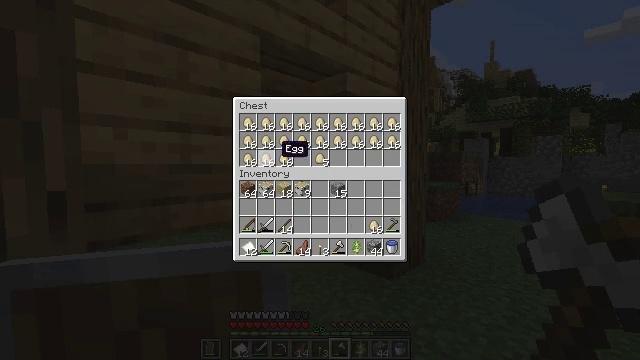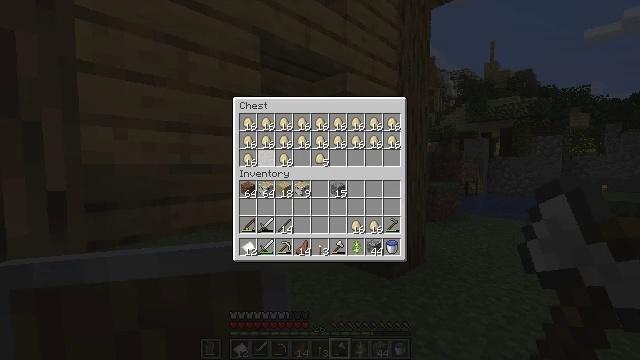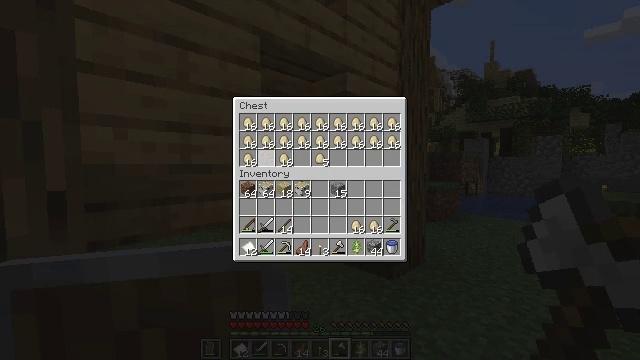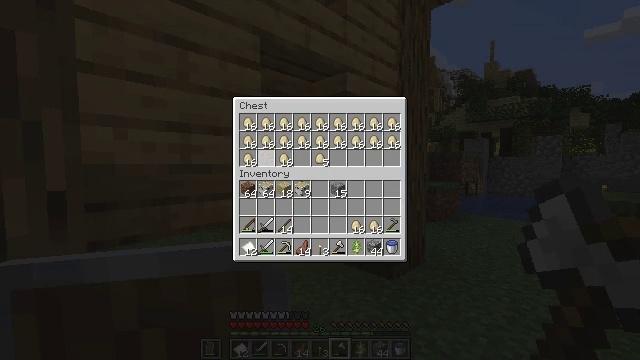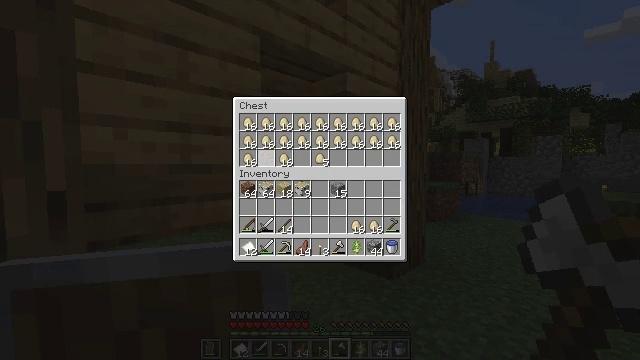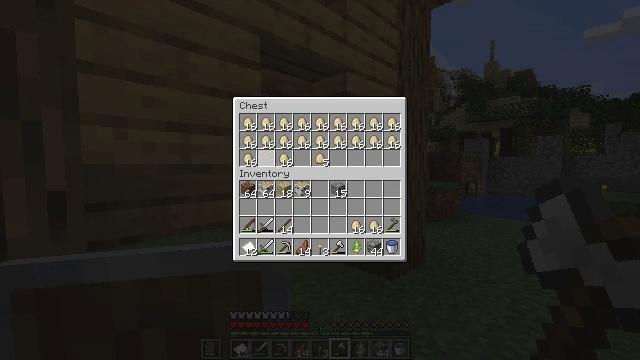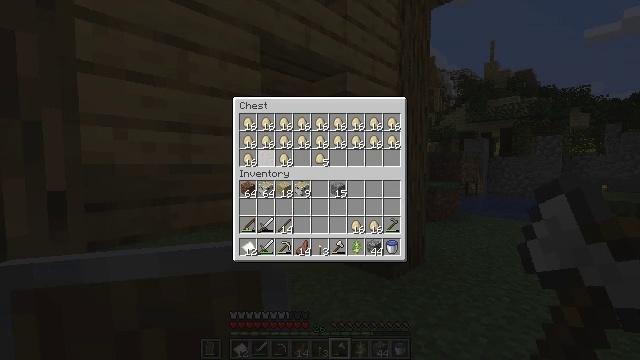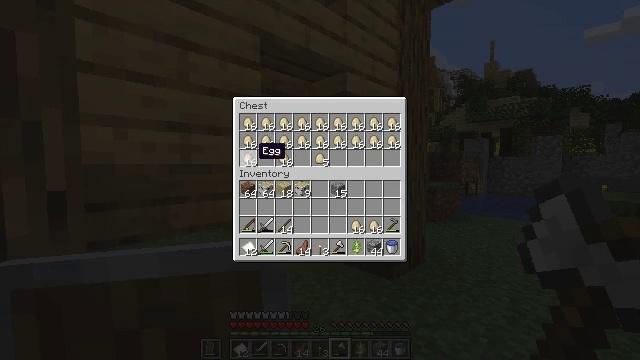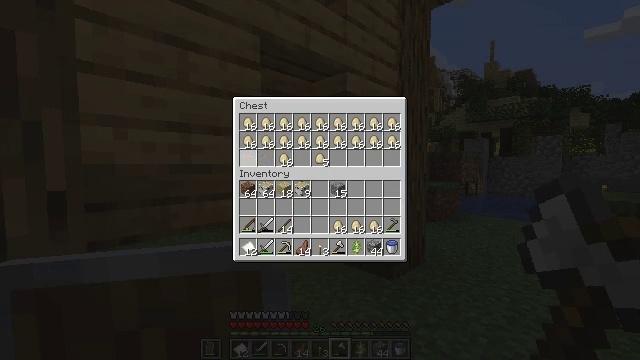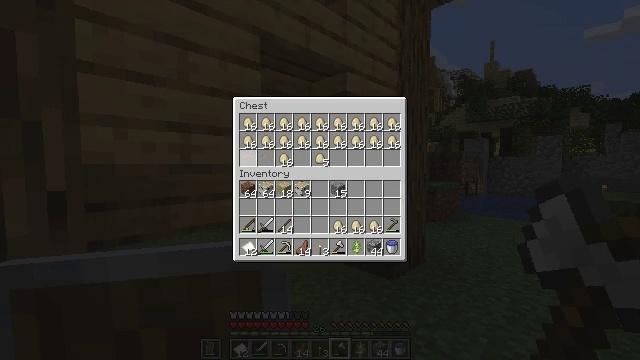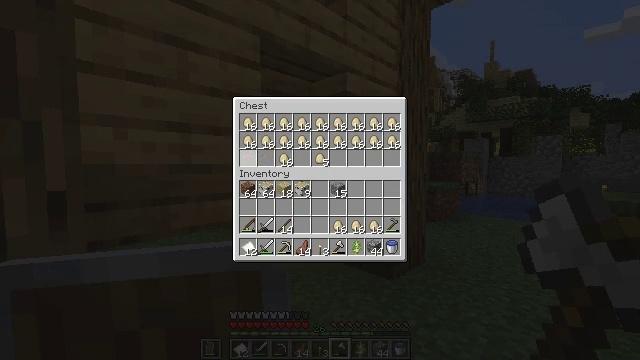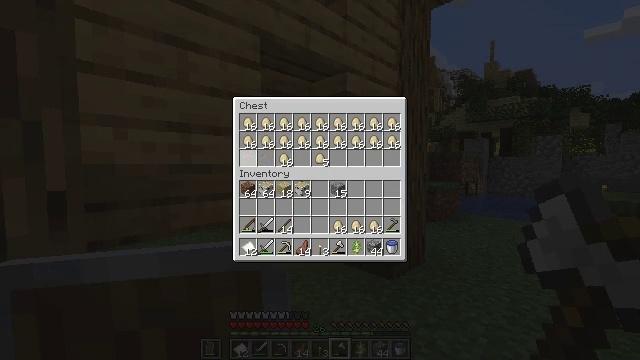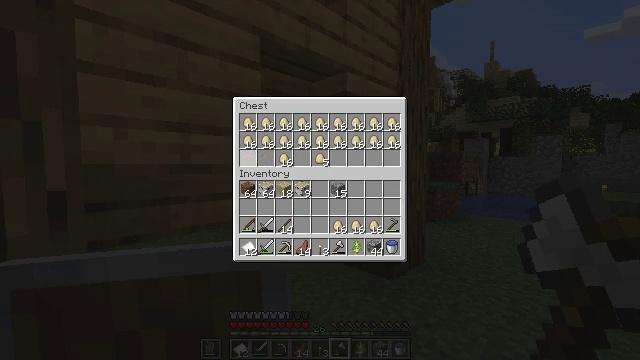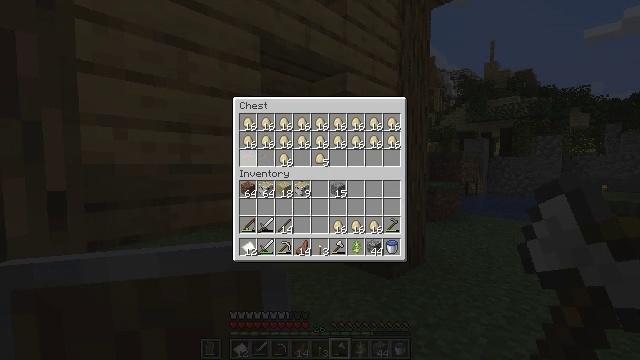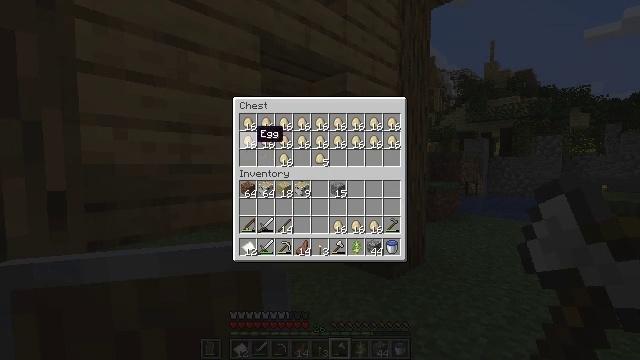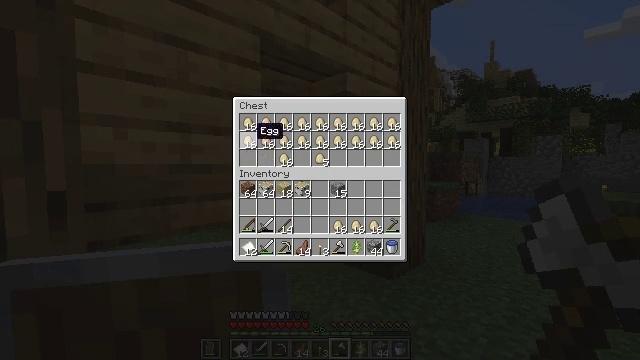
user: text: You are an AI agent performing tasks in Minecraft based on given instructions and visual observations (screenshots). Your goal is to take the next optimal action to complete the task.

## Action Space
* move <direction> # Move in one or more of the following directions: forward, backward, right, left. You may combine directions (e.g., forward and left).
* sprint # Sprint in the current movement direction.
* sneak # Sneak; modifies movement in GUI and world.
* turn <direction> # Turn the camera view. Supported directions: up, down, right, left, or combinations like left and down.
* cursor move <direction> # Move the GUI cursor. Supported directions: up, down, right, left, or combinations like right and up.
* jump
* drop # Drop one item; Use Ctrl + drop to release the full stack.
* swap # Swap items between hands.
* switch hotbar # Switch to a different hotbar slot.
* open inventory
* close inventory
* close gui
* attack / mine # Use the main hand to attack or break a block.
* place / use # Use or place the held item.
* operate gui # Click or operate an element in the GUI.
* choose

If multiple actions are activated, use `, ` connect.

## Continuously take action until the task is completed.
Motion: motion action
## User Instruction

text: Remove an egg from the inventory.
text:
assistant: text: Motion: sneak, operate gui
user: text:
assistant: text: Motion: sneak, operate gui
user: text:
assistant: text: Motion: sneak
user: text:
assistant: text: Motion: sneak, operate gui
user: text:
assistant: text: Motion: sneak, operate gui
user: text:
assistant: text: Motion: sneak, cursor move left, operate gui
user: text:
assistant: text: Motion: sneak, cursor move left
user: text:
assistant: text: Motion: sneak, operate gui
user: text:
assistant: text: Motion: sneak, operate gui
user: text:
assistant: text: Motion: sneak, operate gui
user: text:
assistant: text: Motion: sneak
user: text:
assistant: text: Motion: sneak
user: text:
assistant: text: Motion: sneak, cursor move up
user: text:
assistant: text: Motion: sneak, cursor move up
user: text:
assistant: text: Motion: sneak
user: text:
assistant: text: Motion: sneak, operate gui
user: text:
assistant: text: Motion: sneak, operate gui
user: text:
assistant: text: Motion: sneak
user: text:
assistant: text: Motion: sneak, cursor move right, operate gui
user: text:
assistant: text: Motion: sneak, cursor move right, operate gui
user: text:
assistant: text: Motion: sneak, operate gui
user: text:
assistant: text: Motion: sneak, operate gui
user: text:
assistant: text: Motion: sneak, operate gui
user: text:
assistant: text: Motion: sneak, operate gui
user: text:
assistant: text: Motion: sneak, cursor move right, operate gui
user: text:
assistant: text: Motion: sneak, cursor move right, operate gui
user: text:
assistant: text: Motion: sneak, operate gui
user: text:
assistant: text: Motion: sneak, cursor move right, operate gui
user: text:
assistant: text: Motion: sneak
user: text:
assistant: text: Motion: sneak, cursor move right, operate gui